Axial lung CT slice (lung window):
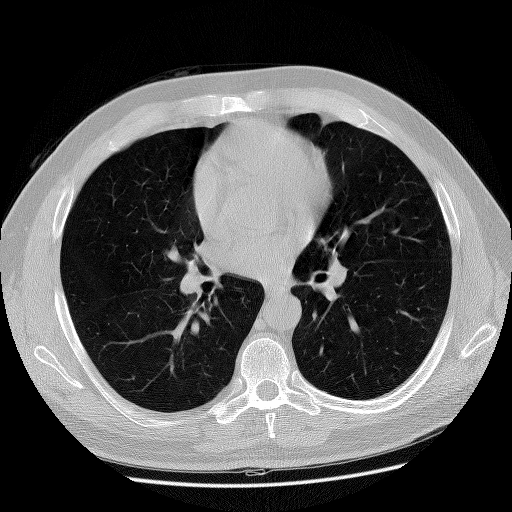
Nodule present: no